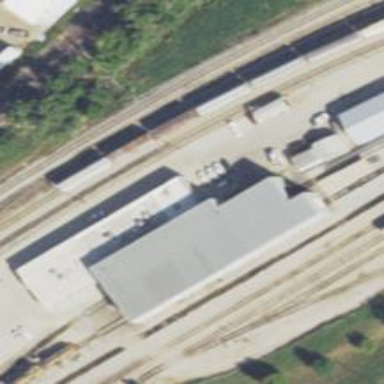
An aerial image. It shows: Railway siding for service.